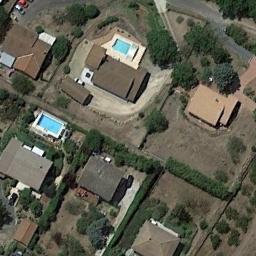
Label: residential